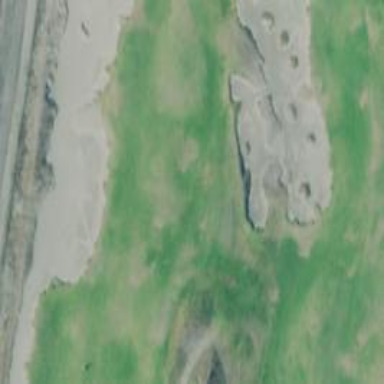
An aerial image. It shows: Golf bunker filled with sandy terrain.